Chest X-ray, AP view. Patient: 21 years old, sex F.
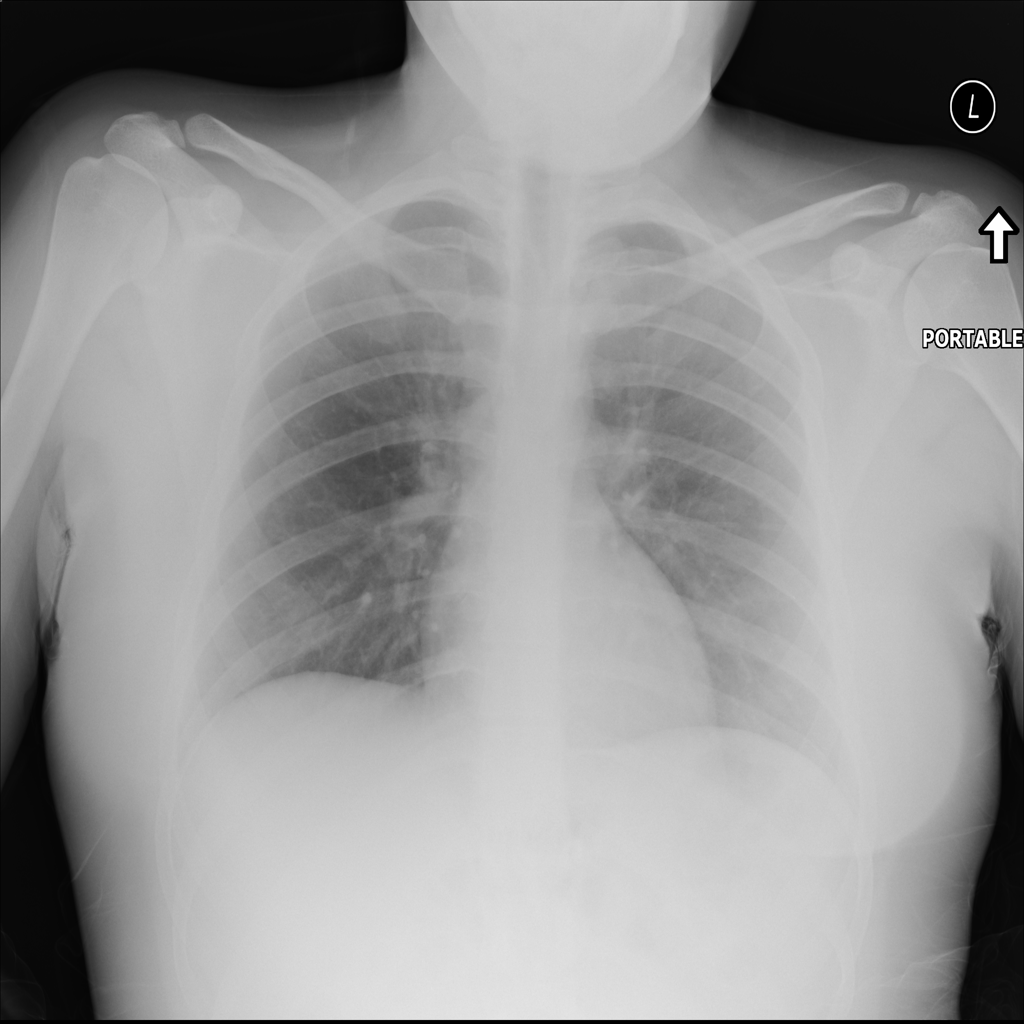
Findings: No Finding